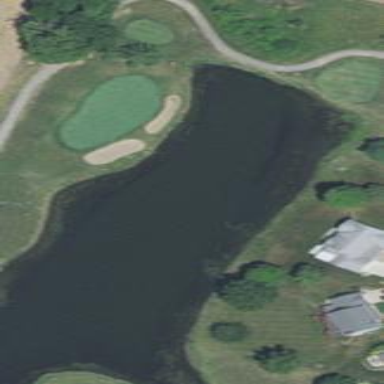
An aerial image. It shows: Water hazard on golf course.